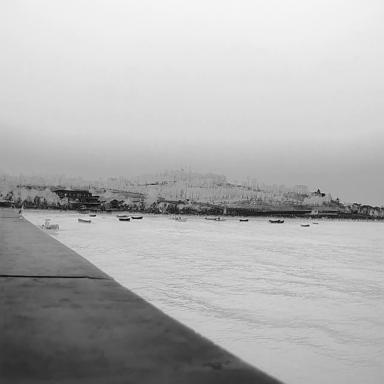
There are 12 bulk_carriers in the infrared image.